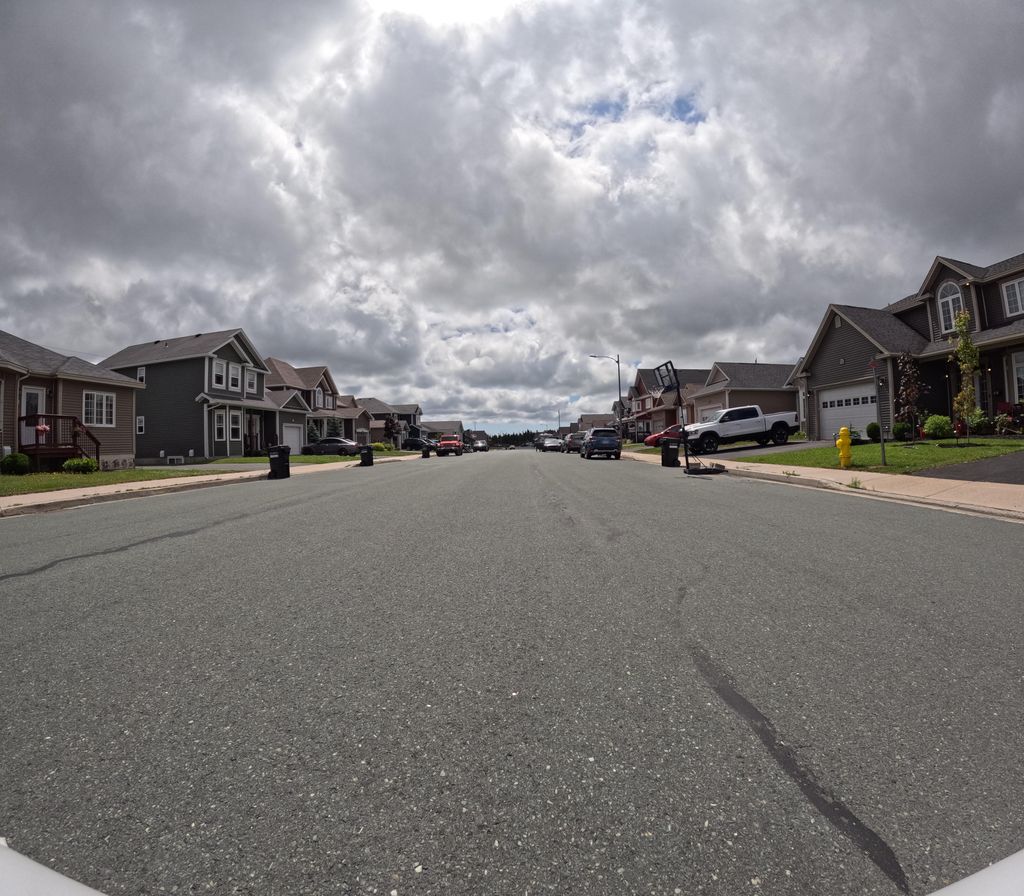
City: st_johns